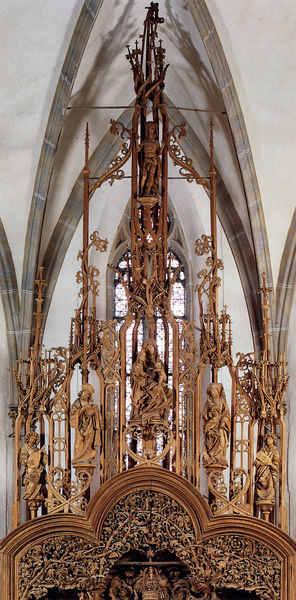
Titel: Hochaltar, Gesprenge
Künstler: Meister H. L.
Standort: Breisach
Institution: Münster St. Stephanus
Schlagwörter: schatten, weiß, gelb, menschen, blumen, braun, fenster, grau, holz, schwarz, ornament, architektur, johannes, rahmen, spitze, stein, fünf, kirche, figur, gewand, gold, decke, gewänder, kind, spitzen, instrumente, gotik, locken, ranken, skulptur, bogen, figuren, arch, church, könig, ornate, religious, window, spitz, woman, detail, figurativ, floral, ornamente, verzierung, plastik, fein, hoch, foto, fotografie, bögen, gewölbe, kirch, kreuz, religion, dom, mondsichel, sichel, zwickel, altar, hochaltar, schnitzerei, kirchenschiff, skulpturen, kreuze, wood, plastiken, statuen, sandstein, gotisch, rippengewölbe, spitzbogen, spitzbögen, christus, jesus, christlich, angel, gods, kirchenraum, blattwerk, chor, leicht, heilige, laute, filigran, maria, madonna, fotographie, saint, sakral, verzierungen, cross, sculpture, statue, geschnitzt, hölzern, schnitzwerk, aufsatz, aufbau, instrument, music, barok, fialen, cathedral, jesuskind, detailiert, kirchenfenster, ornaments, statues, gesprenge, altaraufsatz, schnitzaltar, skultur, gothic, filiale, madonna mit kind, katholisch, auferstandener, apostel, christ, baby, schmerzensmann, bronze, jesukind, christian, gespränge, riemenschneider, lauten, hauptaltar, joseph, mary, anna selbdritt, carving, christianity, demütig, frauenkriche, holzu, saints, photograph, chapel, vine, vines, altarpiece, lute, holy, jerusalem, grill, high renaissance, gegeißelter, lyre, carved, alter, nativity, wood carving, mustiker, filigree, dieties, saints+, ogive, chrsiti, fillligran, bigger picture